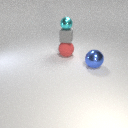
small cyan metal sphere above small gray rubber cube